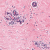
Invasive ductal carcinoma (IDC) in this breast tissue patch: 0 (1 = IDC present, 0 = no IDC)